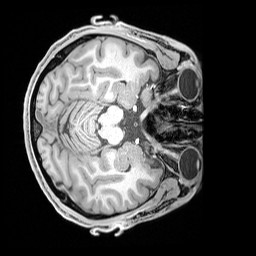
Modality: T1w
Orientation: axial
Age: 28
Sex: male
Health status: healthy
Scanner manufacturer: siemens
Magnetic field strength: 3 T
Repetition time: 1.65 s
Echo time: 0.00182 s